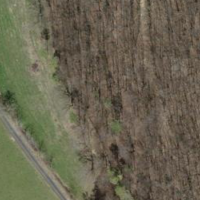
EUNIS habitat code: 41
Species observed at this site:
Gomphocerippus rufus